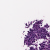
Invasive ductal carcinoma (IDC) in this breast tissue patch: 0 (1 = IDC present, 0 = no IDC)